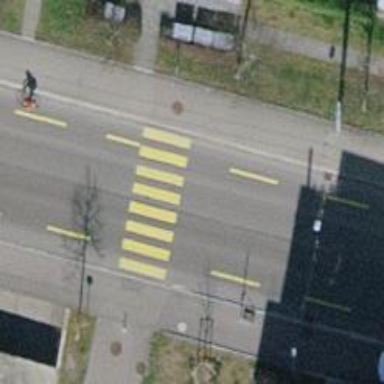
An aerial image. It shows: Marked road crossing.